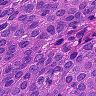
Metastatic tissue present: yes